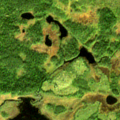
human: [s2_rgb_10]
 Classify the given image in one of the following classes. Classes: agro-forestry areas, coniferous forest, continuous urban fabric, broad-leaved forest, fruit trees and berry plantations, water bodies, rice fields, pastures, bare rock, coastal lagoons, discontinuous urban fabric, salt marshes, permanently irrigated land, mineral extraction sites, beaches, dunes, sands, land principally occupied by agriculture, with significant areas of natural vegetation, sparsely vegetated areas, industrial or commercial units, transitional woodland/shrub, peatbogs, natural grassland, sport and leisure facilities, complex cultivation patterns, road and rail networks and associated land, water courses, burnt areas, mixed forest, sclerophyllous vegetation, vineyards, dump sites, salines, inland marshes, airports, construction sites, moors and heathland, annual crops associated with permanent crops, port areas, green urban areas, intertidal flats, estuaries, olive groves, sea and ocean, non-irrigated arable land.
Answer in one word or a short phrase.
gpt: coniferous forest, transitional woodland/shrub